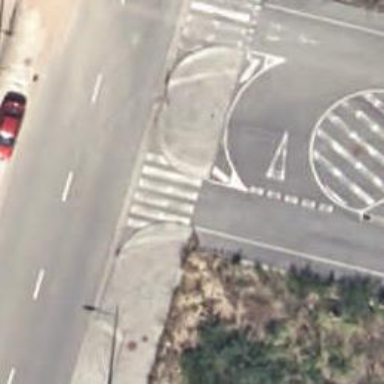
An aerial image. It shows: Zebra crossing on the road.